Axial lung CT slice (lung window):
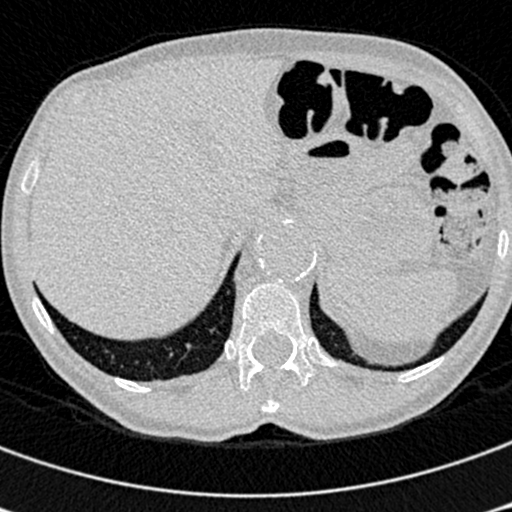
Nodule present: no